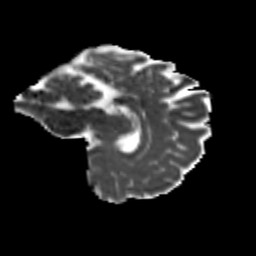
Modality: MD
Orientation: sagittal
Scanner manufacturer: siemens
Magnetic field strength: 3 T
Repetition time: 9.2 s
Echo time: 0.084 s